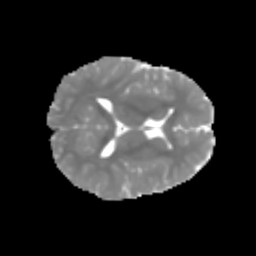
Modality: MD
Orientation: axial
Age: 6
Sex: male
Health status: healthy